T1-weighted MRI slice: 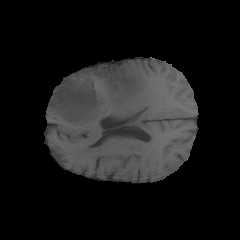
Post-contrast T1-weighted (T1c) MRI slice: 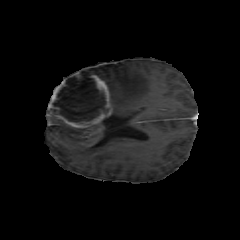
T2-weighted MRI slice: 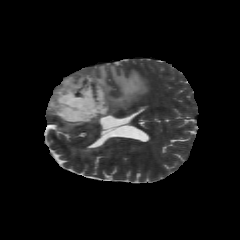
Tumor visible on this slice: yes